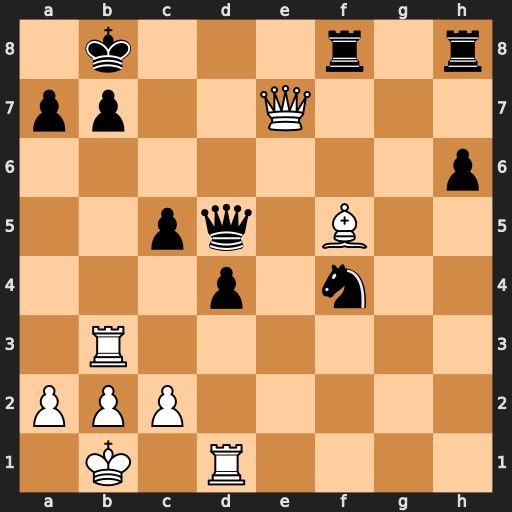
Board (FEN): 1k3r1r/pp2Q3/7p/2pq1B2/3p1n2/1R6/PPP5/1K1R4
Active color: w
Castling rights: -
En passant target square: -
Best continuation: Be4 Rf7 Rxb7+ Qxb7 Qe5+